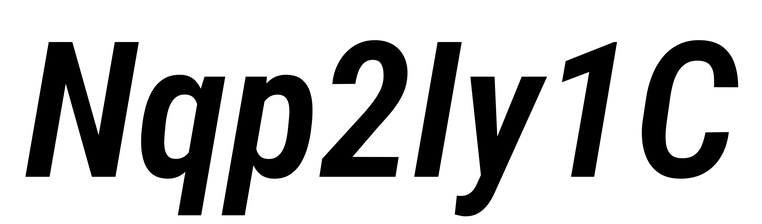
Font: Roboto-Italic_Condensed_SemiBold_Italic